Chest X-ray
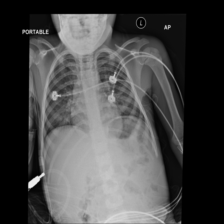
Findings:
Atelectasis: negative
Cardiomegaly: negative
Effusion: negative
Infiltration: negative
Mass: negative
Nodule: negative
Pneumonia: positive
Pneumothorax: negative
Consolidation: negative
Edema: negative
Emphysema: negative
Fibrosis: negative
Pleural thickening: negative
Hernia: negative